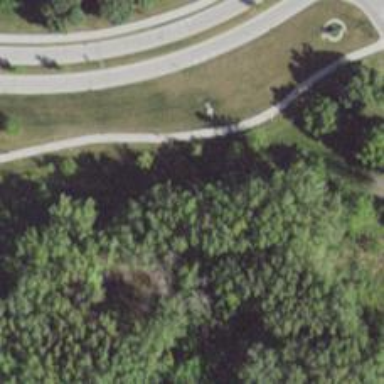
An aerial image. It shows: Disc golf tee area.